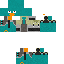
A female animal skin with pale skin, wearing brown long hair dressed in a blue robe top and brown pants, featuring a closed mouth.